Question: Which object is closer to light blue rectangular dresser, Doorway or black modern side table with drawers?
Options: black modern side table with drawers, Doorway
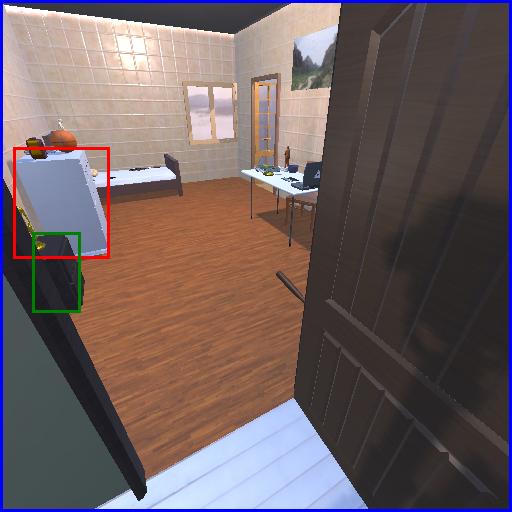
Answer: black modern side table with drawers